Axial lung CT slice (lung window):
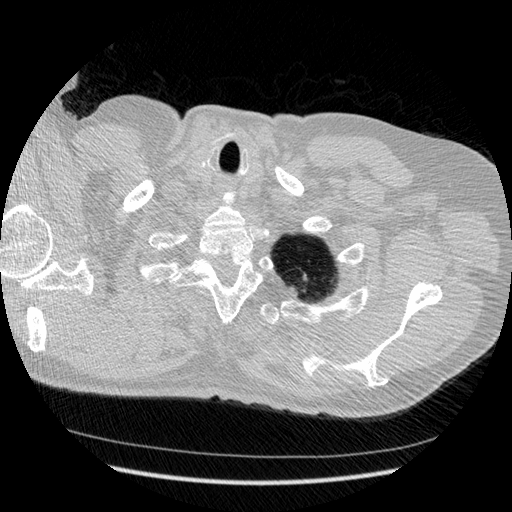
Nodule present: no